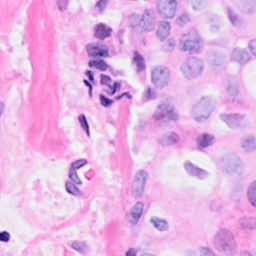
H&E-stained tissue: Breast